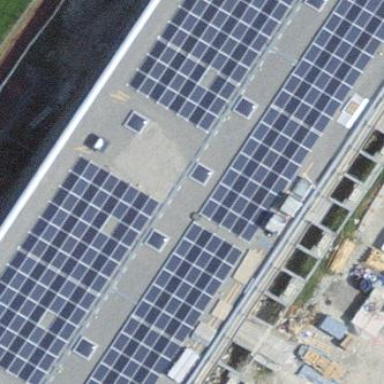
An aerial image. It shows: Solar power generator.